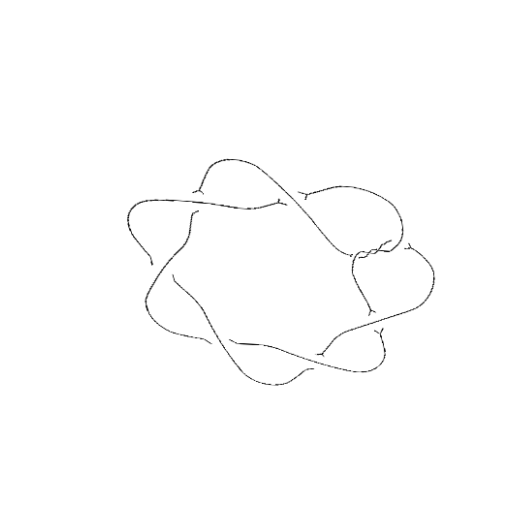
Crossing number: 10